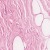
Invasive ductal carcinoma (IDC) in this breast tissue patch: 0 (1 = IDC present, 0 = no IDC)